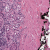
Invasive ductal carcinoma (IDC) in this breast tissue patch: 0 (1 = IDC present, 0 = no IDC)